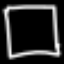
Label: square